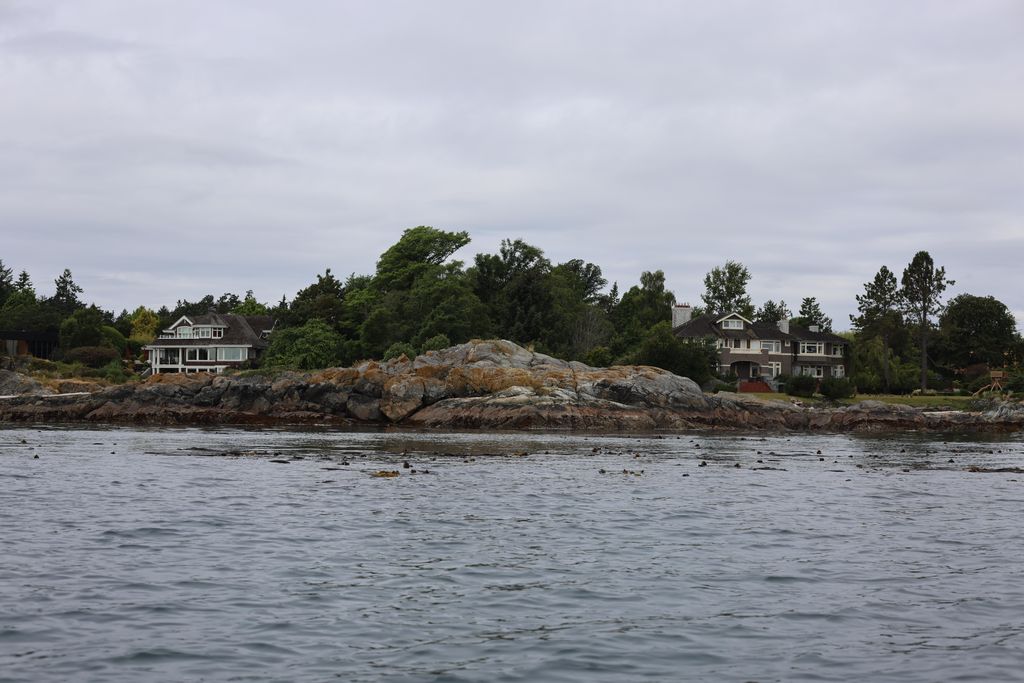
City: victoria